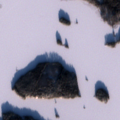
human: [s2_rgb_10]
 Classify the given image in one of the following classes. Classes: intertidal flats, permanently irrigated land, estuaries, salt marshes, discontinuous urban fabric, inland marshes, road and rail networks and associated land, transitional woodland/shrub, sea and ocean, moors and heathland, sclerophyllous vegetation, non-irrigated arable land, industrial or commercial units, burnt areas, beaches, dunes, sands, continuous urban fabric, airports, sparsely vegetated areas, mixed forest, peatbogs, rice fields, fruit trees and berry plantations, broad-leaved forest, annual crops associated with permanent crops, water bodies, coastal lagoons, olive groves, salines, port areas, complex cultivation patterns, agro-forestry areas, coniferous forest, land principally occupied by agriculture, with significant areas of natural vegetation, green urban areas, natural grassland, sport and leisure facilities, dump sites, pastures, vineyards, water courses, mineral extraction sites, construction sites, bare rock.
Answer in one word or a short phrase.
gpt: coniferous forest, mixed forest, water bodies